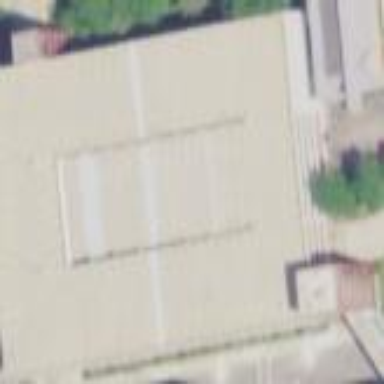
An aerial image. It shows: Multi-storey parking building.